Question: Requirements:
- - - - -
Here is what I would like the buttons to look like (Ignore the styling please, the wrapping is the important part)

I am looking for ideas on how to make the text wrap dynamically.
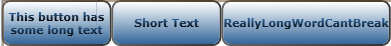
Answer: Since you have limited the text to two lines, my suggestion would be to write a custom panel as the button content which turns the specified text, font, etc. into a WPF FormattedText object. You can then measure it and decide how you want it to layout and display in MeasureOverride and ArrangeOverride. FormattedText even has a parameter to display a ... abbreviation if the text doesn't fit. To keep it to two lines, you would want to first create it, then check its Height to see what a single line is for height. (need to add rest in comments as StackOverflow is tossing errors).